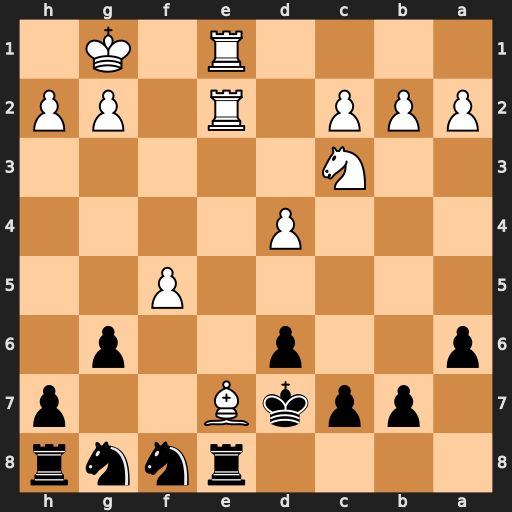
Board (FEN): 4rnnr/1ppkB2p/p2p2p1/5P2/3P4/2N5/PPP1R1PP/4R1K1
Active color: b
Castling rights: -
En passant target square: -
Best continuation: Rxe7 Rxe7+ Nxe7